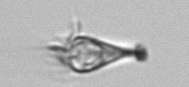
Label: Paratontonia_gracillima